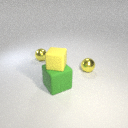
small yellow metal sphere behind large green rubber cube